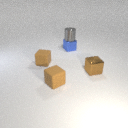
small brown rubber cube to the left of small brown rubber cube